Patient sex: M
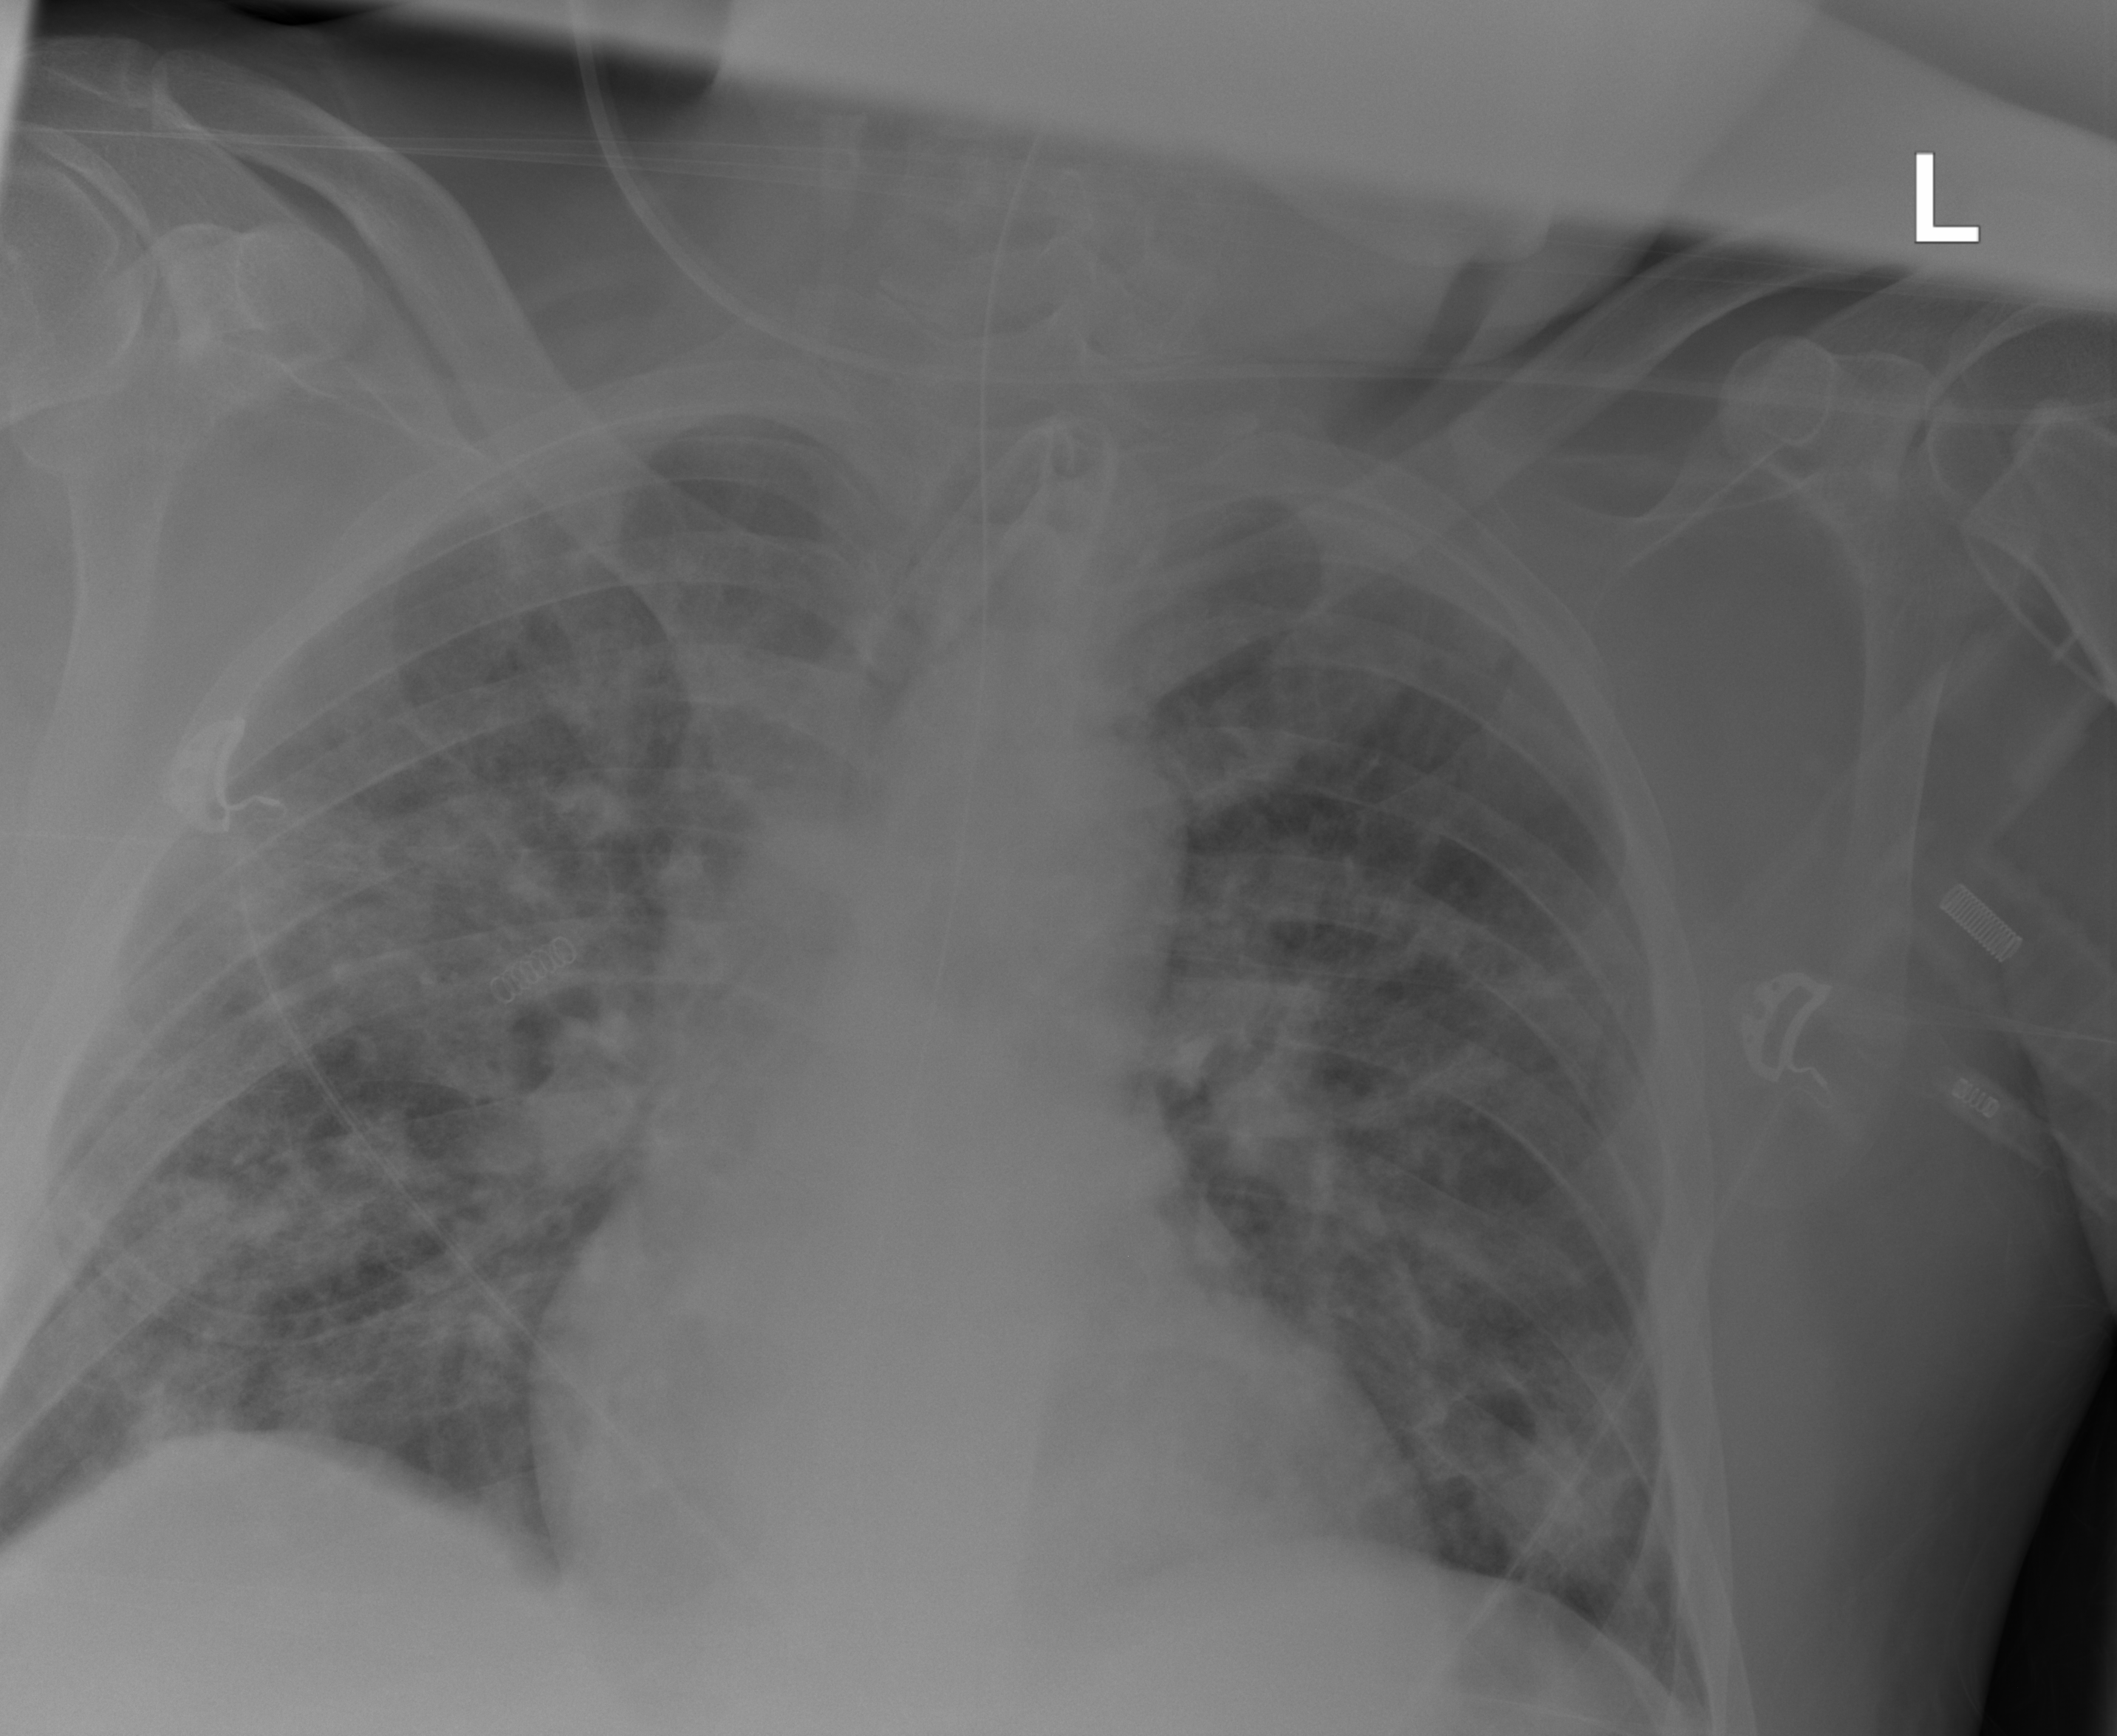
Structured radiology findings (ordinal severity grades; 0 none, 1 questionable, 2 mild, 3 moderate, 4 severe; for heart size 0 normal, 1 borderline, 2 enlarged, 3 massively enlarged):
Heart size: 0
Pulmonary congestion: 1
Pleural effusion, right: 0
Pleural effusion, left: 0
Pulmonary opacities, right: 3
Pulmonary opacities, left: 3
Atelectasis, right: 2
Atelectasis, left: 2